Interaction volume radius: 10 \u00c5
Interaction volume height: 45 \u00c5
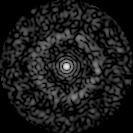
Disorder parameter: 0.8308